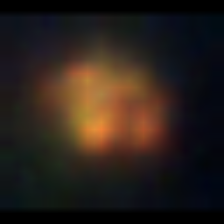
Taxon: NanoPlankton
Group: Other